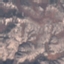
Land use / land cover: HerbaceousVegetation